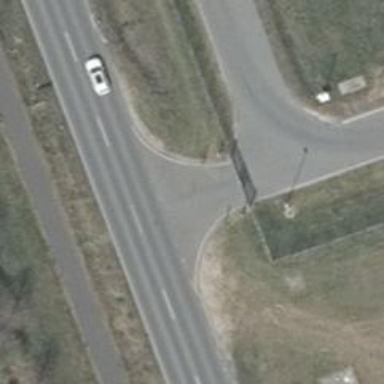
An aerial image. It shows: Asphalt service road.